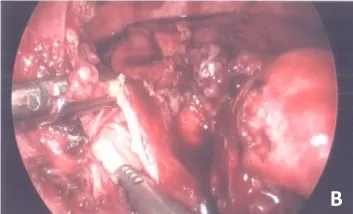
Omental adhesions to abdominal wall.
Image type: medical_photograph (other_medical_photograph)